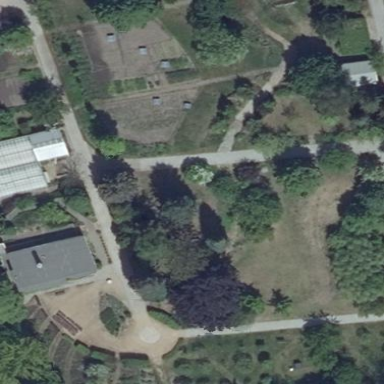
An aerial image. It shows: Garden that is leisure land.